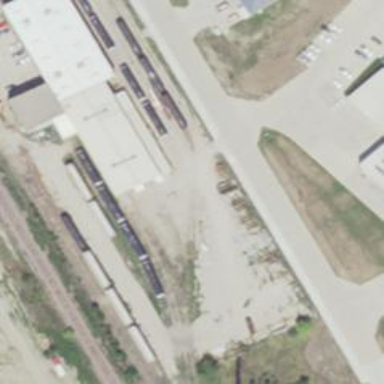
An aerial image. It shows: Railway yard.